Interaction volume radius: 10 \u00c5
Interaction volume height: 20 \u00c5
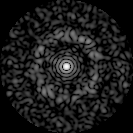
Disorder parameter: 0.8216